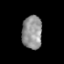
Tissue: prostate
Cell type: T cells
Senescence score: 0.309
Nuclear area (px): 660
Mean DAPI intensity: 144.691